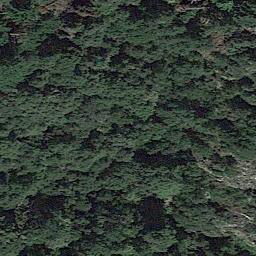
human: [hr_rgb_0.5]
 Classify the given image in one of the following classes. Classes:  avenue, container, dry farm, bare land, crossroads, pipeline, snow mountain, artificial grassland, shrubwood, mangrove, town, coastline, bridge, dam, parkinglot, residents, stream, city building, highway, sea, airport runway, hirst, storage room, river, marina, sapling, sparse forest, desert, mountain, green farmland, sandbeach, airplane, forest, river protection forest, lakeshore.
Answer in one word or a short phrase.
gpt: forest